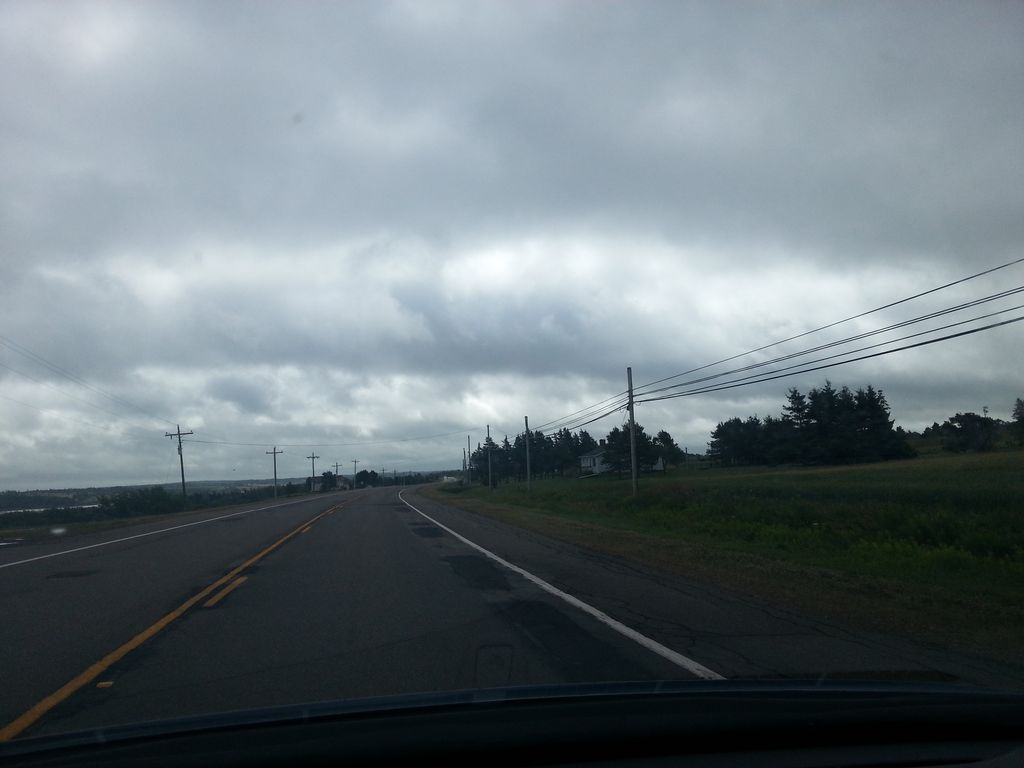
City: charlottetown